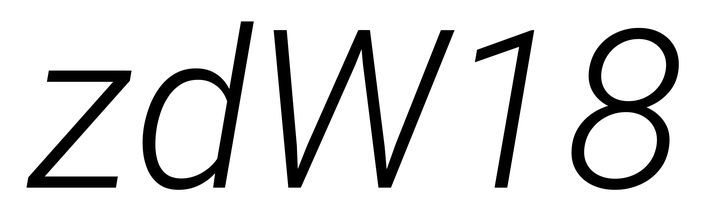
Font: Roboto-Italic_Light_Italic